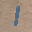
Label: 1